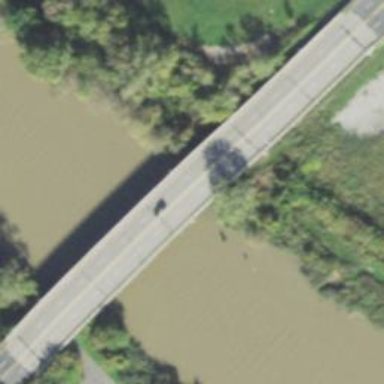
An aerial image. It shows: Man-made bridge.